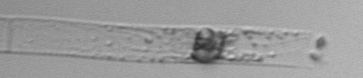
Label: Dactyliosolen_blavyanus